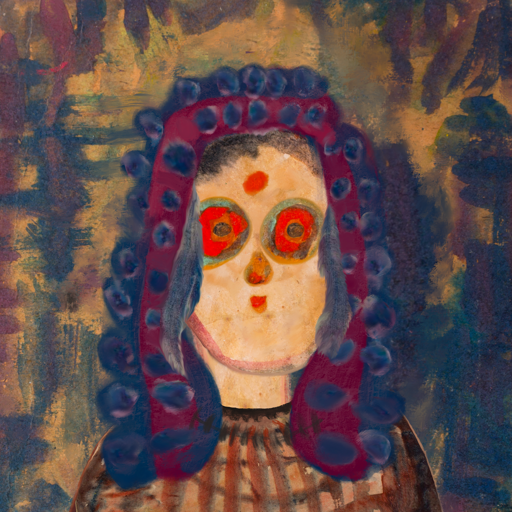
Background: InTheSun, Head And Neck Front: Childish, Face Front: Sisters, Bust: Orphan, Hair Front: Hill_Girl, Head Accessory: Blank, Second Necklace: Blank, Necklace: In_The_Sun, Baby: Blank